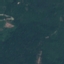
Land use / land cover: Forest